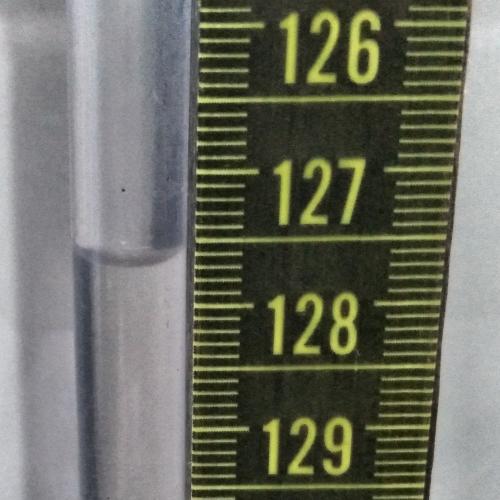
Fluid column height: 127.6 cm